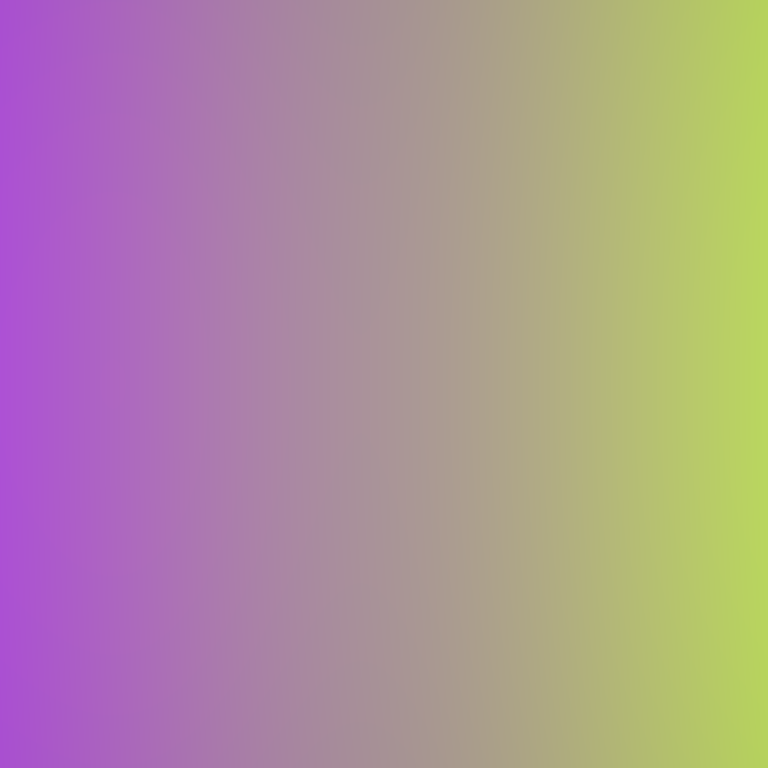
Abstract light effect, smooth gradient from violet to lime green, calm atmosphere, soft blend, no room, no furniture, no objects.